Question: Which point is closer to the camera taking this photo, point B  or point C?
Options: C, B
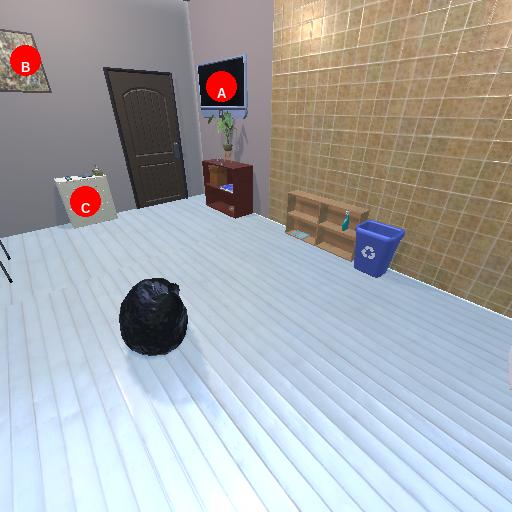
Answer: C